Field crop: maize
Growth stage: 2
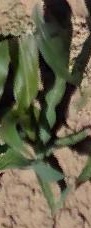
Species: maize